Interaction volume radius: 10 \u00c5
Interaction volume height: 15 \u00c5
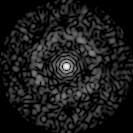
Disorder parameter: 0.8441